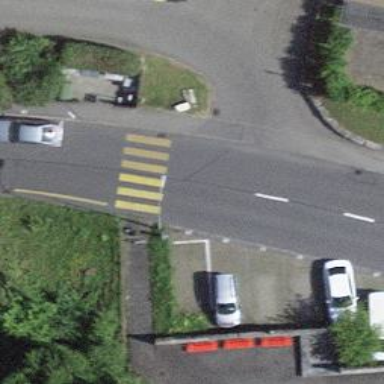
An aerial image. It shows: Cycle barrier.